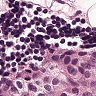
Metastatic tissue present: yes